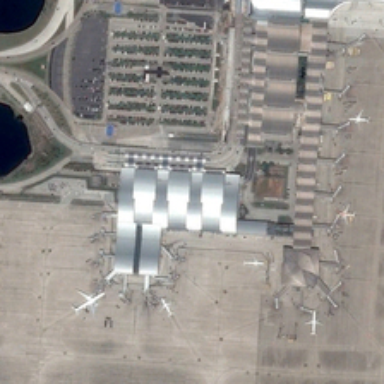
Some planes are parked near a terminal in an airport near a parking lot .